Question:
Please take a look at image above.
I want my xaml page background to be as such. Each and every row should always have border. I've already achieved the objective using itemControl and dump a dummy list. Although I get what I want, but it looks redundant so I'm trying to see if there is better way of doing it. Please don't suggest me to create an image that looks as such and use it as background.
Below is what I did:
'''
<ItemControl DataContext="{Binding [someViewmodel]}" BorderThickness="0,0,1,0" BorderBrush="#E6E6E6"
ItemSource="{Binding DummyList}">
<ItemsControl.ItemTempalte>
<DataTemplate>
<Border BorderThickness="1" BorderBrush="#E6E6E6" Background="White">
<StackPanel Height="50">
</StackPanel>
</Border>
</DataTemplate>
</ItemsControl.ItemTemplate>
</ItemControl>
'''
In my viewmodel:
'''
for(int i=0;i<10;i++)
{
Object haha = new Object();
this.DummyList.add(haha);
}
'''
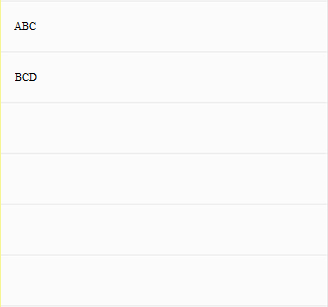
Answer: EDIT again:
If it is just a background you could add lines based on height of the screen, and add a line for every x pixels in the codebehind. If you want something on the lines use the datatemplate of items control of your choice like you did. And, of course create your own control for that so you don't mangle the codebehind of a page :)
If you can live with using an image use a vector image so the lines are nice and crisp and background transparent. Either crop the image to the screen size, crop the overflow, or place the image in a ViewBox and let it stretch to the size of the screen. There are many options, it really depends on what you and need.
EDIT:
Anoyher way is to draw the lines manually (if you use the grid). Abstract this to your own control
'''
<Grid>
<Grid.RowDefinitions>
<RowDefinition/>
<RowDefinition/>
<RowDefinition/>
<RowDefinition/>
</Grid.RowDefinitions>
<Line Grid.Row="1" X1="0" Y1="0" X2="1" Y2="0" Stroke="DarkSlateBlue" StrokeThickness="3" Stretch="Uniform" VerticalAlignment="Top"/>
<Line Grid.Row="2" X1="0" Y1="0" X2="1" Y2="0" Stroke="DarkSlateBlue" StrokeThickness="3" Stretch="Uniform" VerticalAlignment="Top"/>
<Line Grid.Row="3" X1="0" Y1="0" X2="1" Y2="0" Stroke="DarkSlateBlue" StrokeThickness="3" Stretch="Uniform" VerticalAlignment="Top"/>
</Grid>
'''

I assume you want to use a grid since you said rows? Here is how you do it with the grid, simple set ShowGridLines to true. (notice dashed lines)
Code
'''
<Window x:Class="WpfApplication1.MainWindow"
xmlns="http://schemas.microsoft.com/winfx/2006/xaml/presentation"
xmlns:x="http://schemas.microsoft.com/winfx/2006/xaml"
Title="MainWindow" Height="350" Width="525">
<Grid ShowGridLines="True">
<Grid.RowDefinitions>
<RowDefinition/>
<RowDefinition/>
<RowDefinition/>
<RowDefinition/>
</Grid.RowDefinitions>
</Grid>
'''
Image: